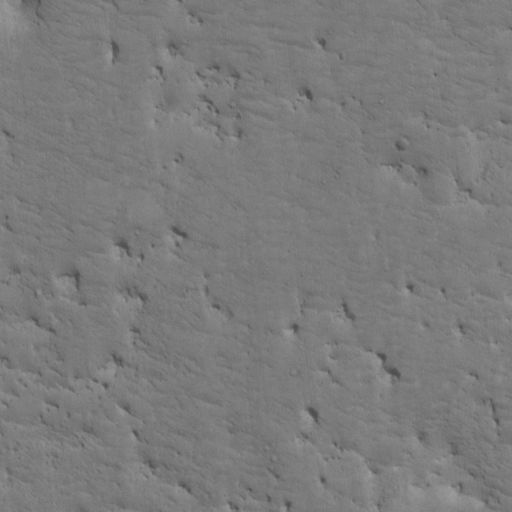
Classes present: Background